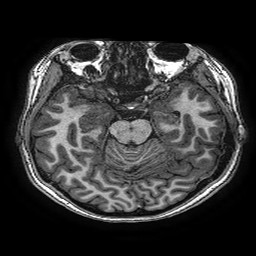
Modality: T1w
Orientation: coronal
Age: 17
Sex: female
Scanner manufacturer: ge
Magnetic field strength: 3 T
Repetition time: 0.00766 s
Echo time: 0.003476 s